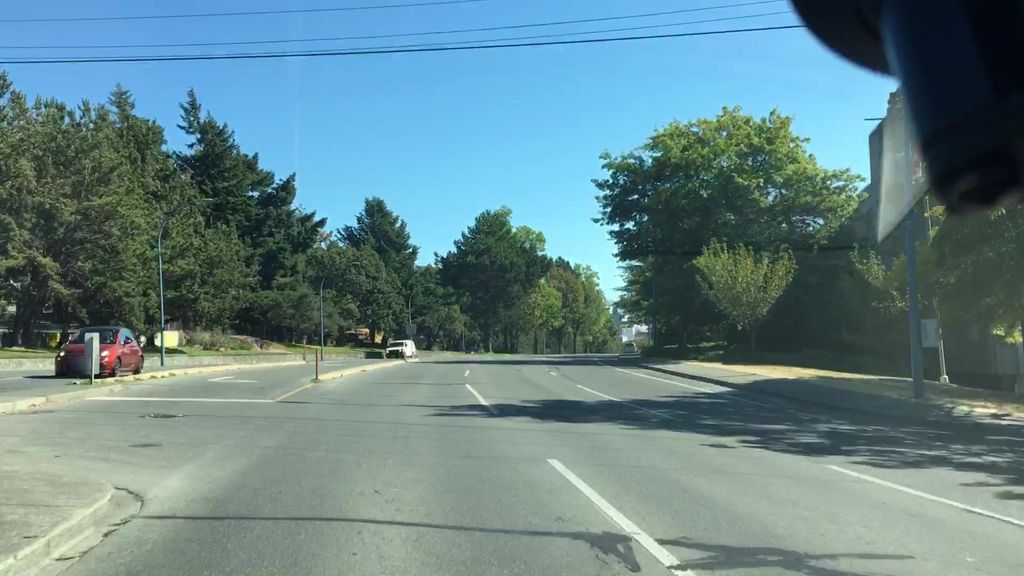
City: victoria